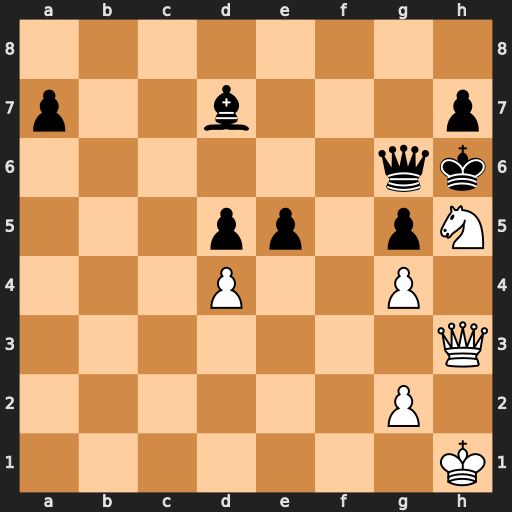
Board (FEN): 8/p2b3p/6qk/3pp1pN/3P2P1/7Q/6P1/7K
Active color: w
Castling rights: -
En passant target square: -
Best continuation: Nf4+ Kg7 Nxg6